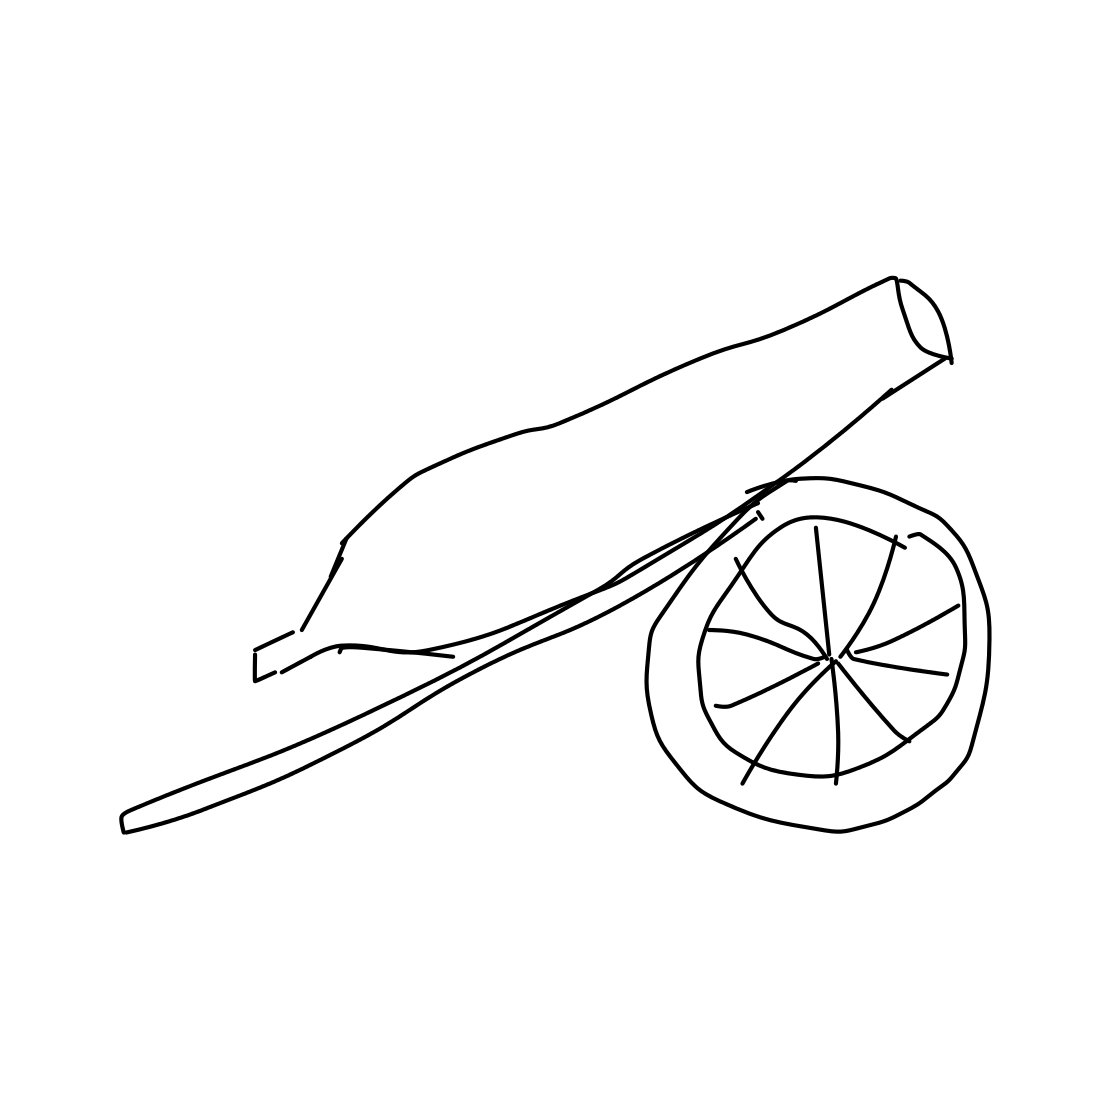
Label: cannon